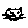
Label: cat